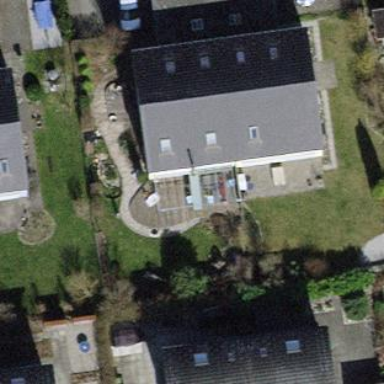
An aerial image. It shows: Building with tiled roof.